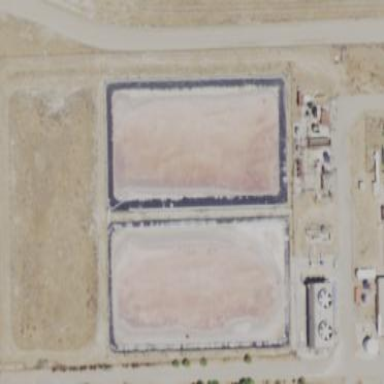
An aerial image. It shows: Reservoir of water next to man-made wastewater plant.